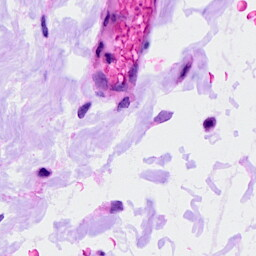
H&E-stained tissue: Ovarian